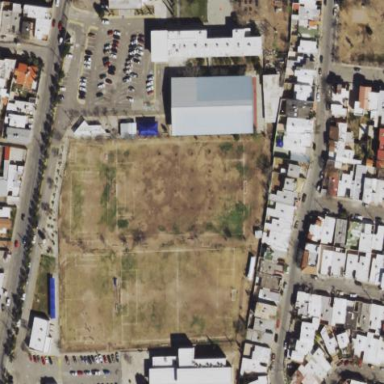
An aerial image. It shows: Soccer pitch for leisureland activities.